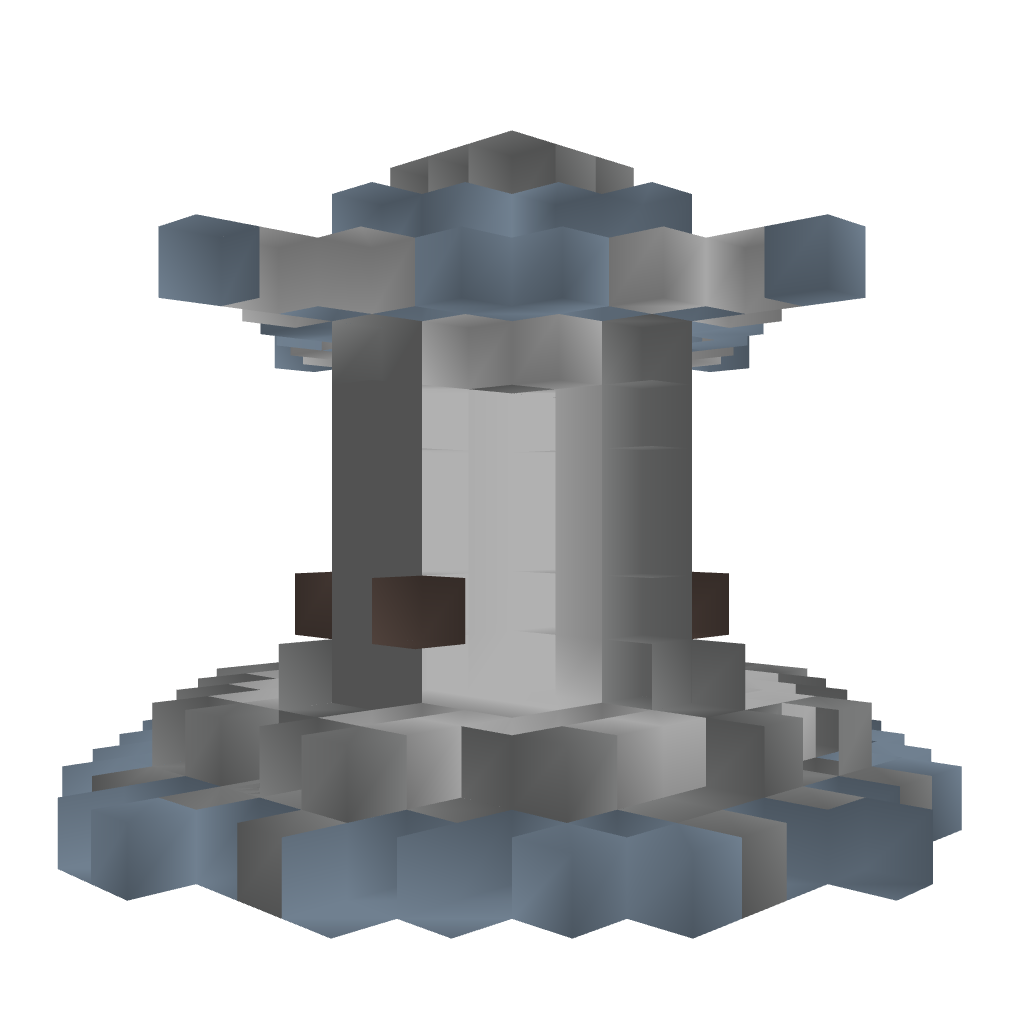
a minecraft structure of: Dyncraft Parkour Rank-Up Portal